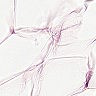
Metastatic tissue present: no